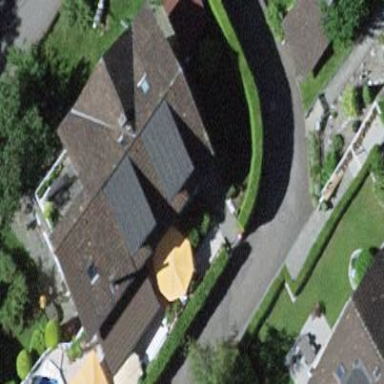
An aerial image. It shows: Detached building.